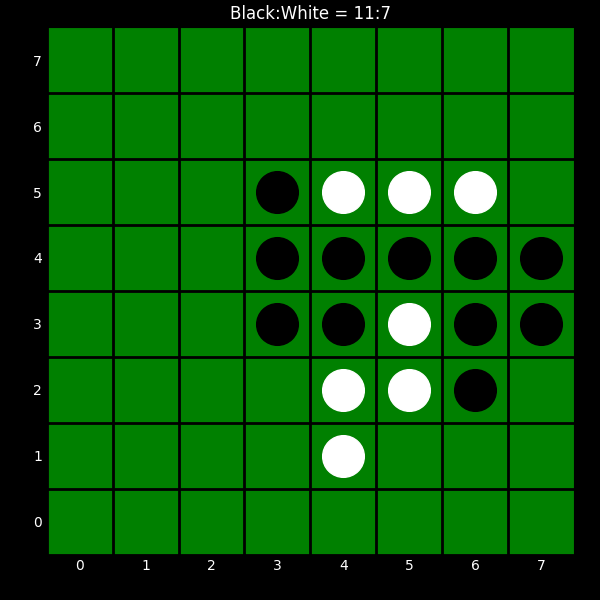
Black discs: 11
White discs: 7